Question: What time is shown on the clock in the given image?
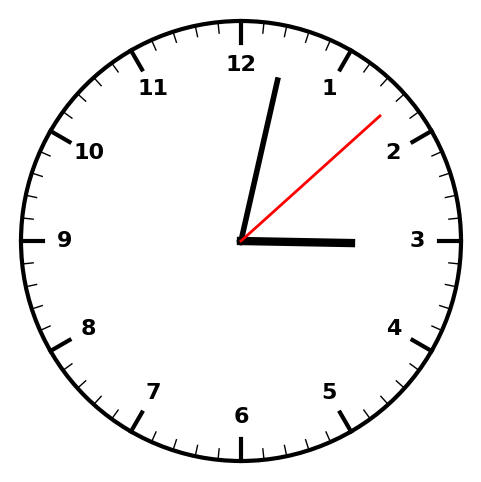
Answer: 03:02:08